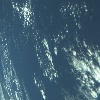
Label: water